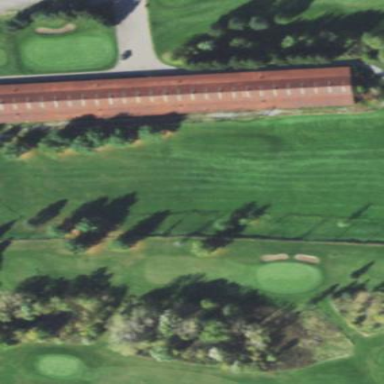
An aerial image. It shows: Grassy area designated for driving range golf.